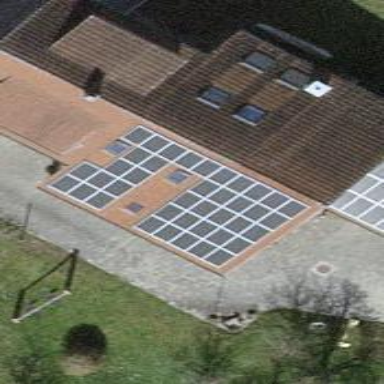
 consisting of solar photovoltaic panels."